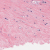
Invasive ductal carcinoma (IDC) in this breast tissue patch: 0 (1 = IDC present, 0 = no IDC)